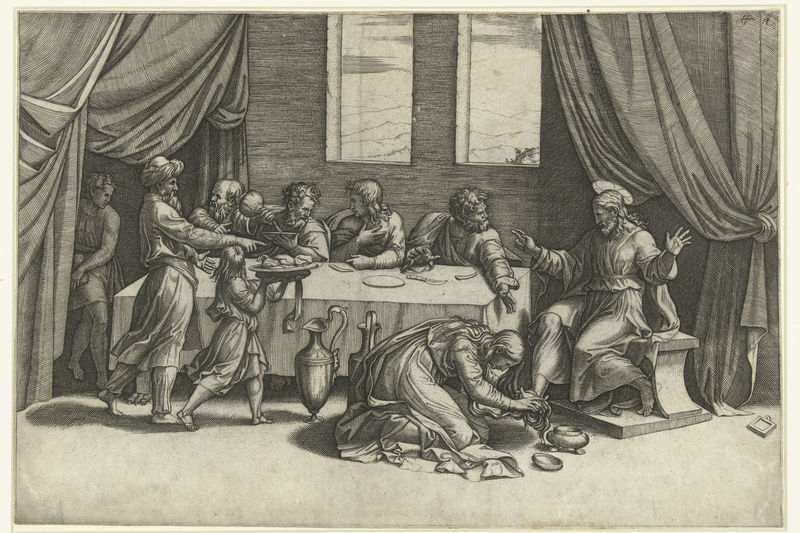
Titel: Christus in huis van Simon de Farizeeër
Künstler: Marcantonio Raimondi
Standort: Amsterdam
Institution: Rijksmuseum
Schlagwörter: curtains, food, christ, table, saint, pitcher, pieds, knife, authority, laver, dinning, marie madelaine